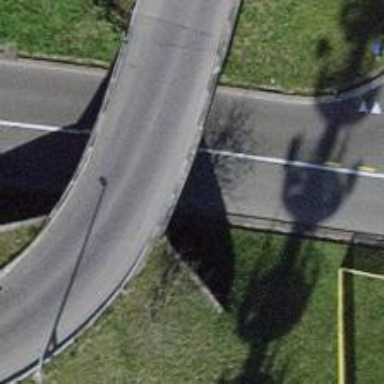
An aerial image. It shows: Busway on bridge with asphalt surface. It is designed for service vehicles.